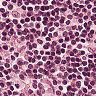
Metastatic tissue present: no